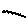
Label: zigzag